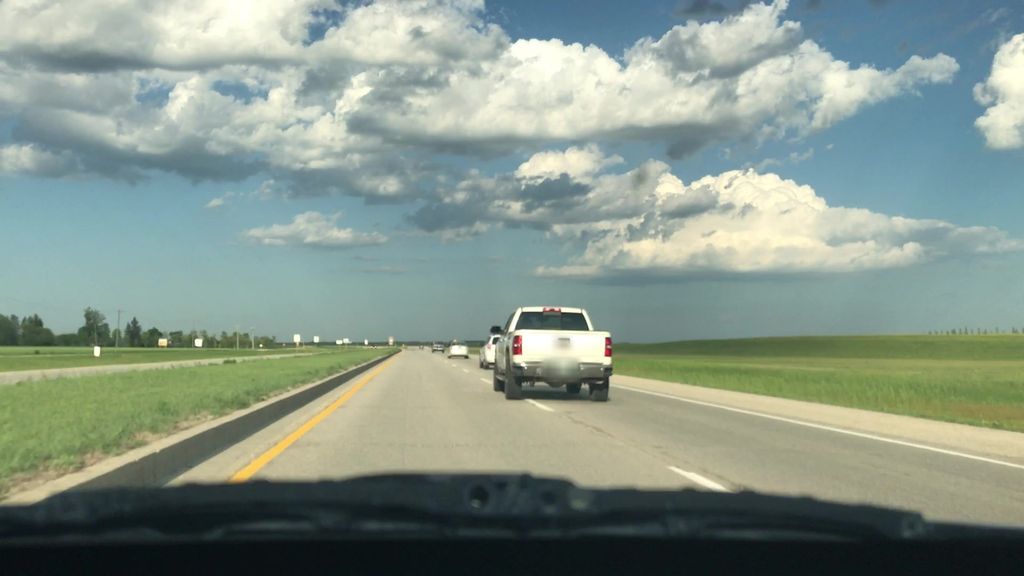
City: winnipeg